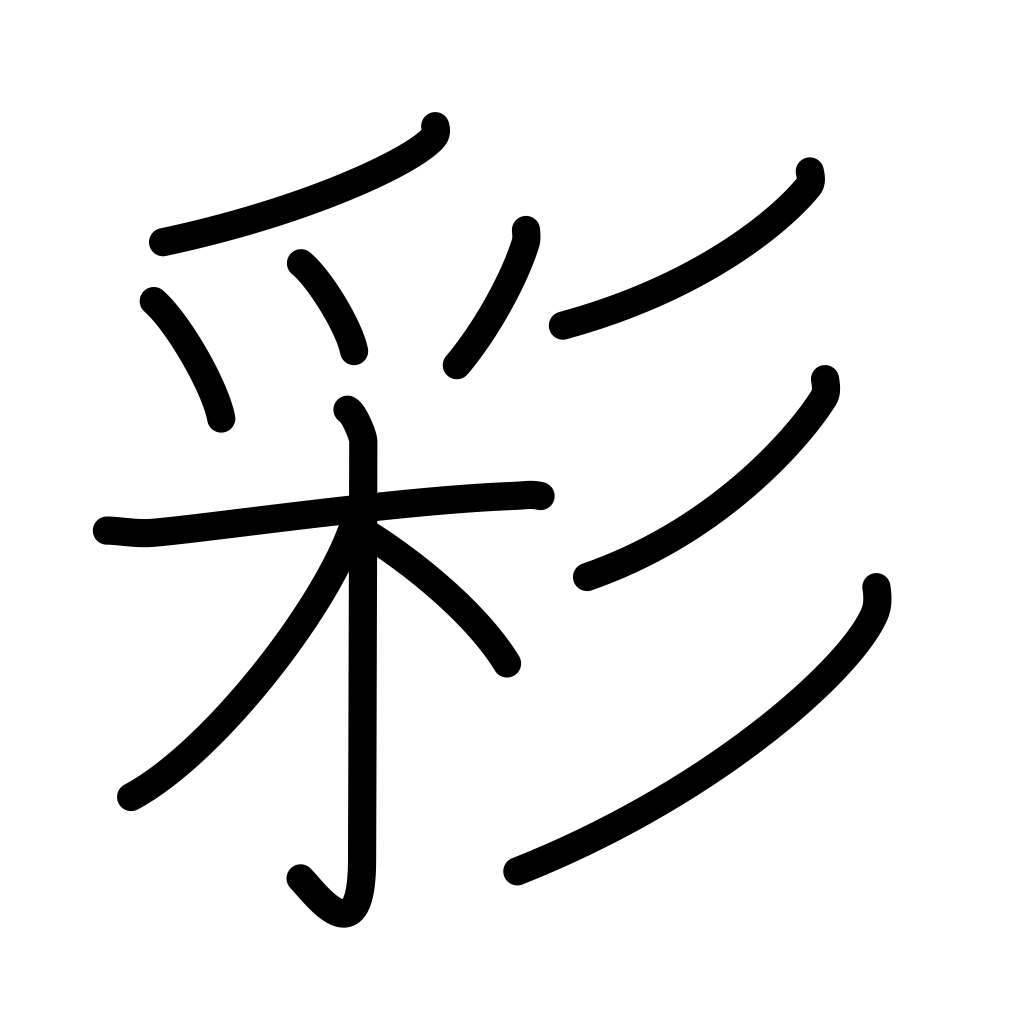
Meaning: coloring, paint, makeup